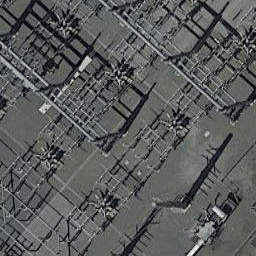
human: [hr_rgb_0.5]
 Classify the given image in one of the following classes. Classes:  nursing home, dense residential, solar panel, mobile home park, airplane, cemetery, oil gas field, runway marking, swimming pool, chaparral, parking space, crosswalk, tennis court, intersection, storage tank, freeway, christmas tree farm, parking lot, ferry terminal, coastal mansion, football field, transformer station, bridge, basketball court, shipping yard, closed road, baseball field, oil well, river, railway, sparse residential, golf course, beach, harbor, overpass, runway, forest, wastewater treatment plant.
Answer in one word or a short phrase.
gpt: transformer station